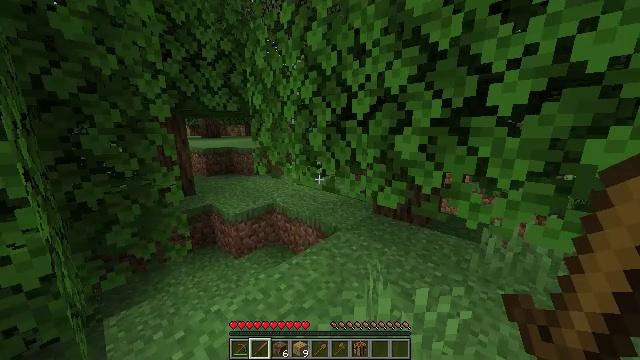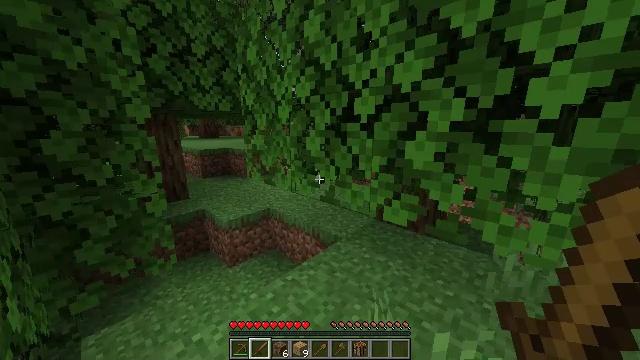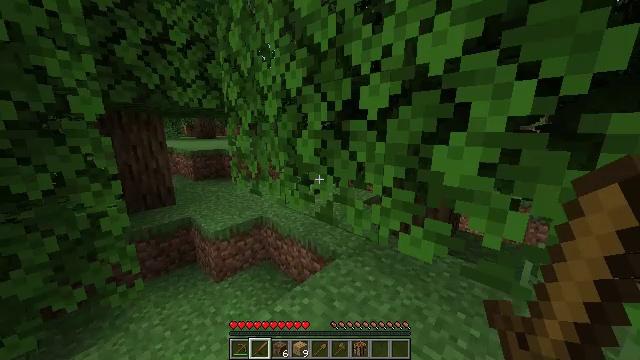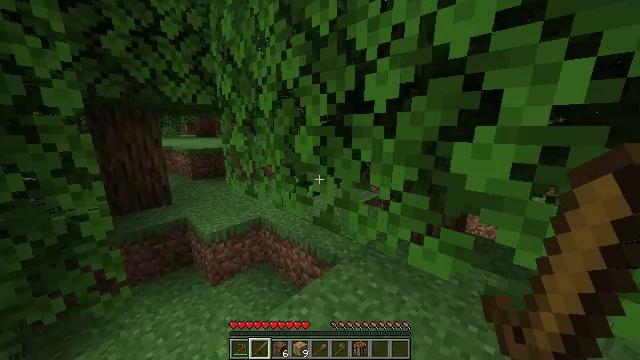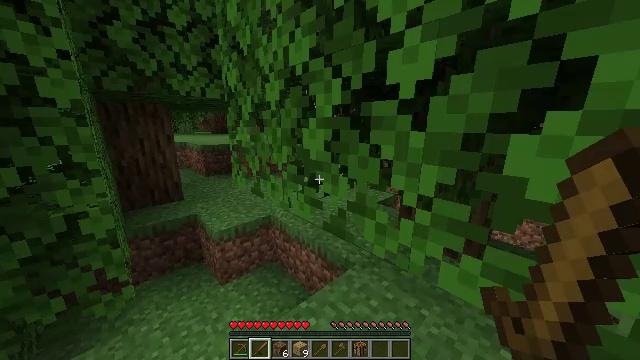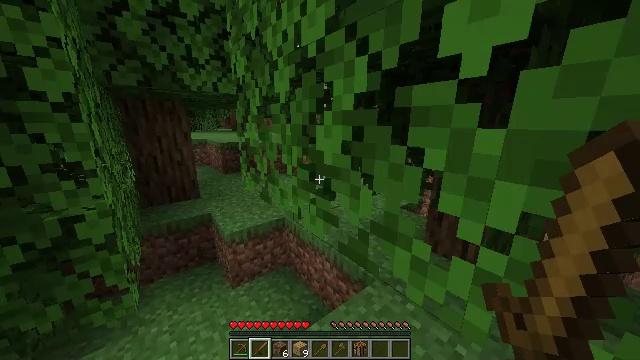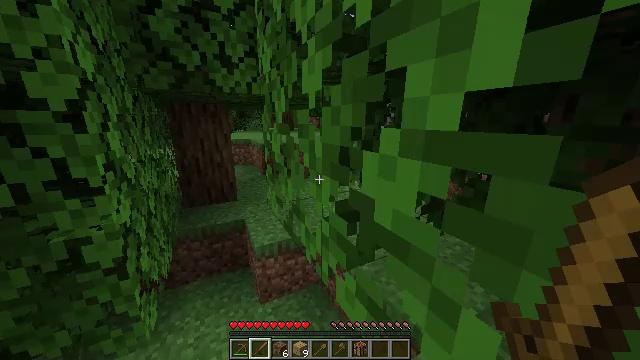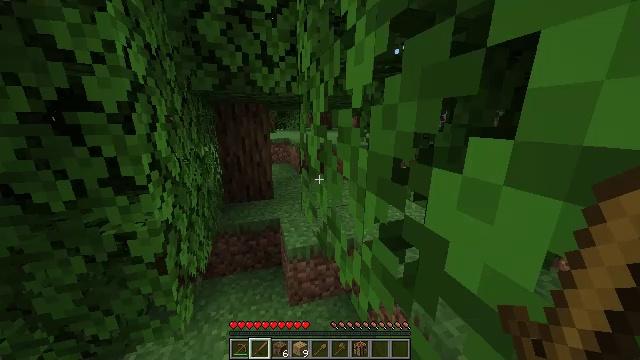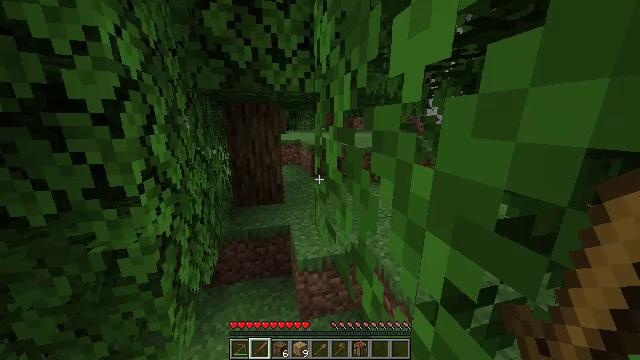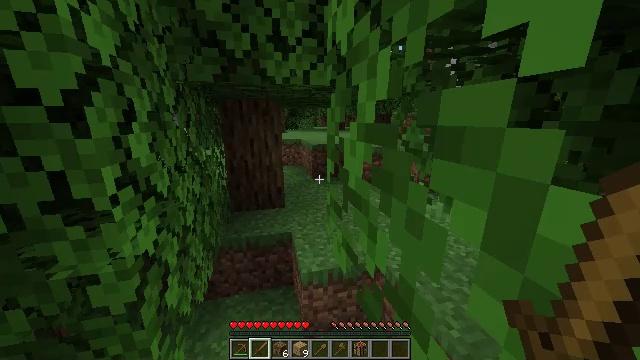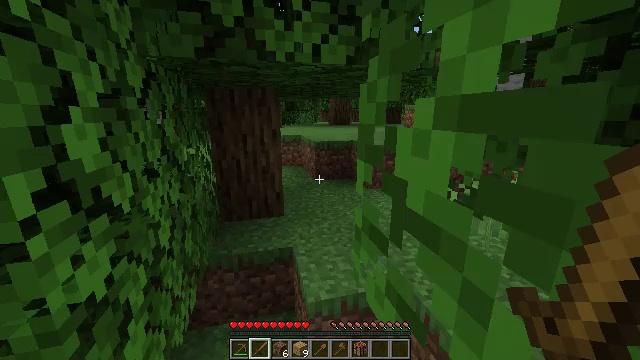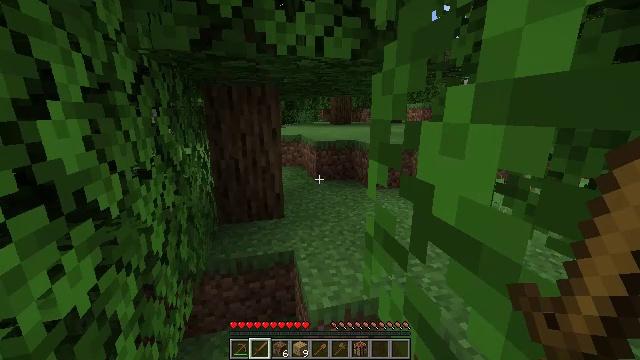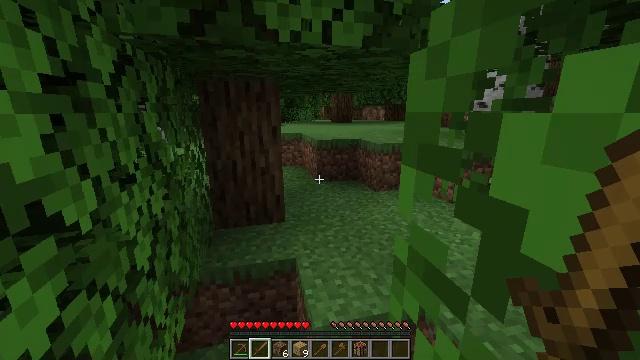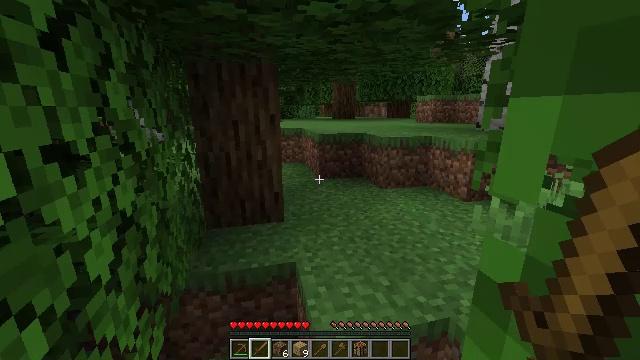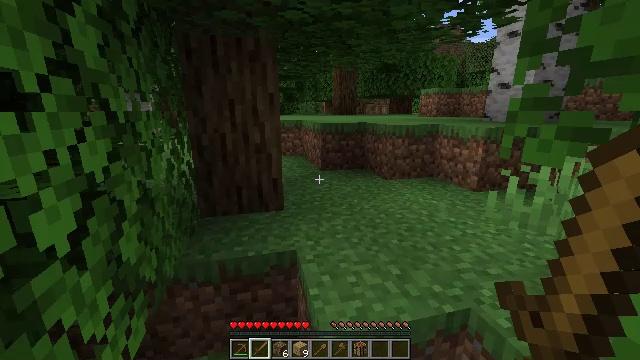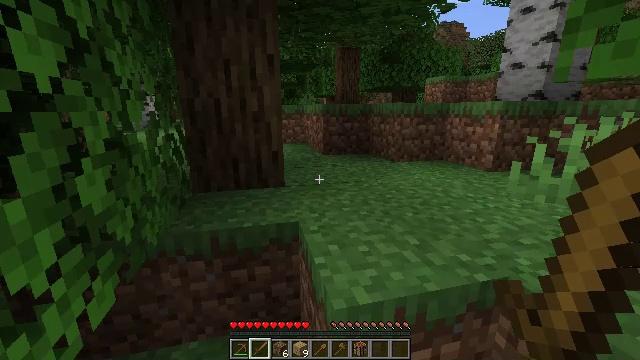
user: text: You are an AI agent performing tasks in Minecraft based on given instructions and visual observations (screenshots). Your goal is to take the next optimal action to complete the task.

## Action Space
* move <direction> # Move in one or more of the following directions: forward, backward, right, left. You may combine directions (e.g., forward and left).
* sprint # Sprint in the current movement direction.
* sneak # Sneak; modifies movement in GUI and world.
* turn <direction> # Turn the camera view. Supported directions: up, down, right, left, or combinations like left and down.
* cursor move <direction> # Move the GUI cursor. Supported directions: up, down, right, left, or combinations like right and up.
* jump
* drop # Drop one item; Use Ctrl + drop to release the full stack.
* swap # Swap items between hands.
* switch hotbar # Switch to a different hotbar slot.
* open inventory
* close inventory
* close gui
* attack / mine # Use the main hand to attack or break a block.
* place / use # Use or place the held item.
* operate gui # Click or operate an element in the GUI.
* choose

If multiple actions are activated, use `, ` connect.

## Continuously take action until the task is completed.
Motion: motion action
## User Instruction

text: Mine dirt from the ground.
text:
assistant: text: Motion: move forward, sprint
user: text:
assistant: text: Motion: move forward, sprint
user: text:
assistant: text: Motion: move forward, sprint
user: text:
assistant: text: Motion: move forward, sprint, turn left
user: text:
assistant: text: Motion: move forward, sprint, turn left
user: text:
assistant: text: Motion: move forward, sprint, turn left
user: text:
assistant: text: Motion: move forward, sprint, turn left
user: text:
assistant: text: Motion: move forward, sprint, turn left
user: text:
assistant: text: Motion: move forward, sprint
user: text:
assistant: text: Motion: move forward, sprint
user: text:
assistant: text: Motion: move forward, sprint
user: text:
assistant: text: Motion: move forward, sprint
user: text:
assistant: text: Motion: move forward, sprint
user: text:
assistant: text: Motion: move forward, sprint
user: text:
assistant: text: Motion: move forward, sprint
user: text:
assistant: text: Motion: move forward, sprint, turn right
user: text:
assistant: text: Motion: move forward, sprint, turn right
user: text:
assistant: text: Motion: move forward, sprint, turn right and up
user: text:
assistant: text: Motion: move forward, sprint, turn right and up, jump
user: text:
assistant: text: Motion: move forward, sprint, jump
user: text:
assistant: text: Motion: move forward, sprint, jump
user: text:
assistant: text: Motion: move forward, sprint, jump
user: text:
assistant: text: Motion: move forward, sprint, jump
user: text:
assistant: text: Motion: move forward, sprint, turn right, jump
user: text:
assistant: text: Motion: move forward, sprint
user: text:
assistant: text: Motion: move forward, sprint
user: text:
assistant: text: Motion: move forward, sprint
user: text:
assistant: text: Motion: move forward, sprint
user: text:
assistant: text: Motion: move forward, sprint
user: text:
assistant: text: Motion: move forward, sprint